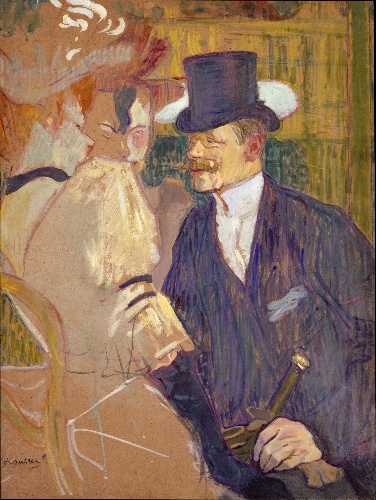
Title: The Englishman (William Tom Warrener, 1861–1934) at the Moulin Rouge
Artist: Henri de Toulouse-Lautrec
Artist bio: French, Albi 1864–1901 Saint-André-du-Bois
Date: 1892
Object type: Painting
Classification: Paintings
Medium: Oil on cardboard
Dimensions: 33 3/4 x 26 in. (85.7 x 66 cm)
Department: European Paintings
Credit line: Bequest of Miss Adelaide Milton de Groot (1876-1967), 1967
Accession year: 1967
Repository: Metropolitan Museum of Art, New York, NY
Tags: Men|Women